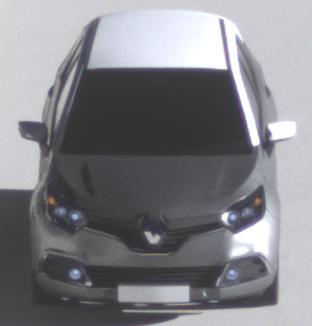
Make: Renault
Model: Captur ENERGY TCe 90
Detailed model: Captur (I)
Model produced from: 2013/06
Model produced until: 2015/05
Doors: 5
Color: gray
Road condition: dry road
Daytime: morning or afternoon
Contrast: high contrast